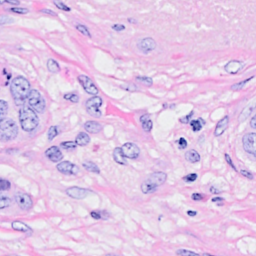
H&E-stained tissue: Breast